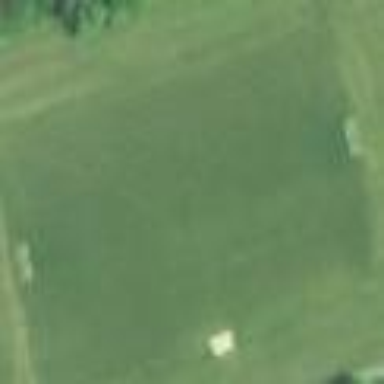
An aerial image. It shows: Soccer pitch for leisure land activities.